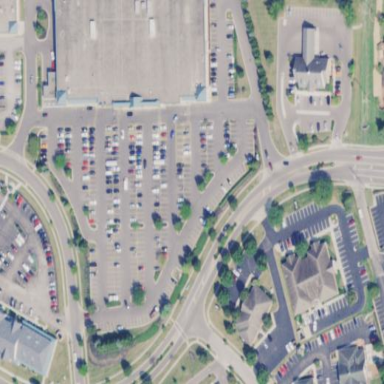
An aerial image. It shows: Retail area.